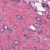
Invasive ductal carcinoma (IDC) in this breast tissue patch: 1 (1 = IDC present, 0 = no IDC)